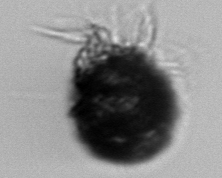
Label: Stenosemella_pacifica